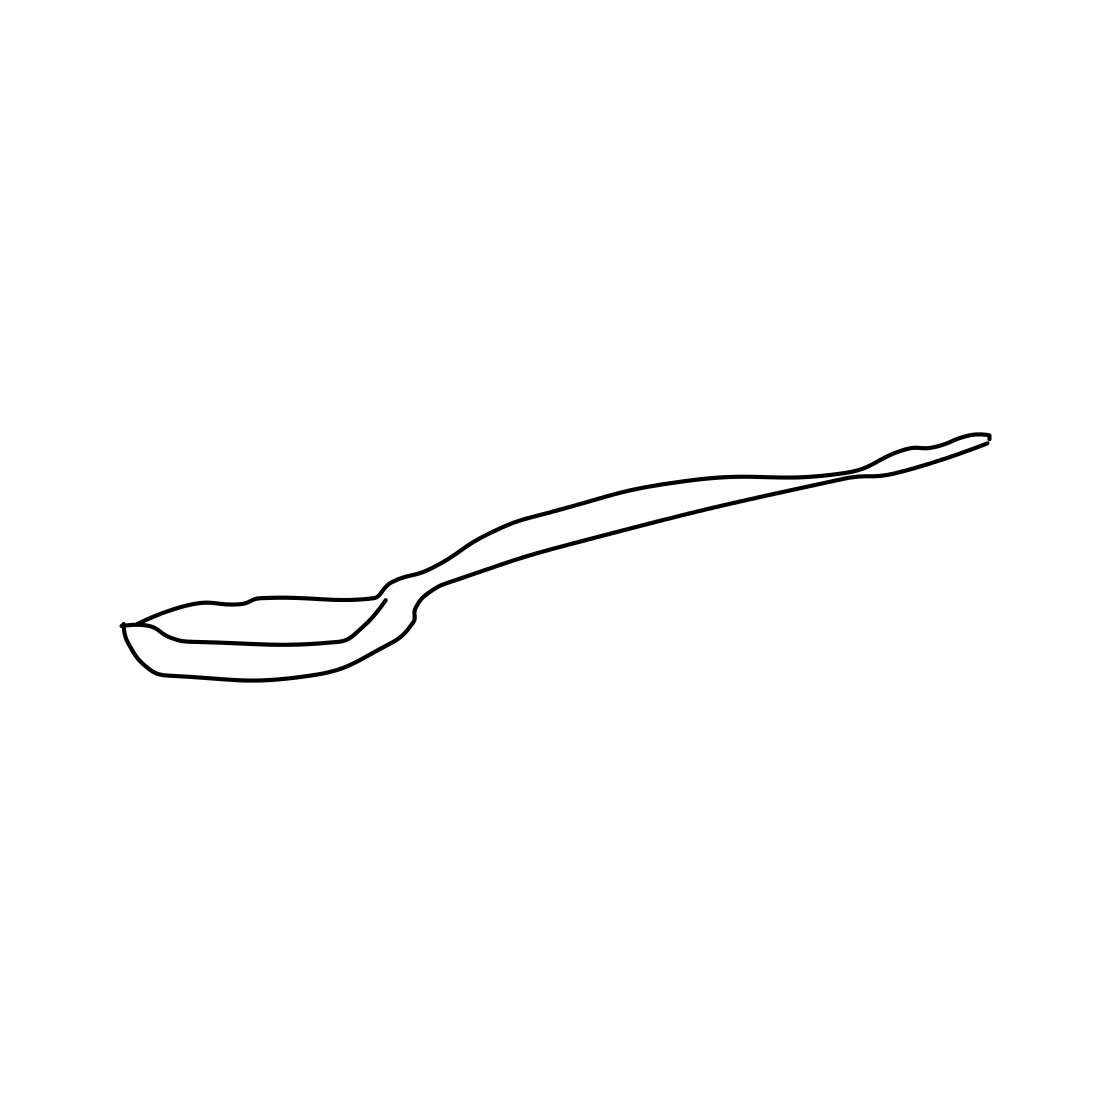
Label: spoon